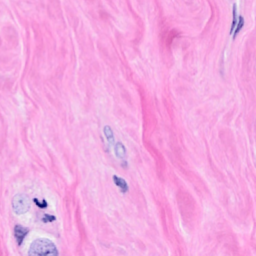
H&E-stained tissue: Breast